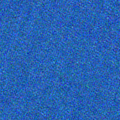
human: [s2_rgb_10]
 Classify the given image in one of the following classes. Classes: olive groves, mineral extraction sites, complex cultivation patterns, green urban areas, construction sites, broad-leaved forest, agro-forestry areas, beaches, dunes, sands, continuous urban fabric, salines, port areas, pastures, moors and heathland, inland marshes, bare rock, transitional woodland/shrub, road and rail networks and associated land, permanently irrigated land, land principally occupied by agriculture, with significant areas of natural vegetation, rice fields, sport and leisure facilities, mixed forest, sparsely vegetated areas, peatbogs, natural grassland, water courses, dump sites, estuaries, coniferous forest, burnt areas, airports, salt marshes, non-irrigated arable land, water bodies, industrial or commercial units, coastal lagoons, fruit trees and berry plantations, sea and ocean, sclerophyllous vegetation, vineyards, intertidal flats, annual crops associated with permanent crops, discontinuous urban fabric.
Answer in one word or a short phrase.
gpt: sea and ocean